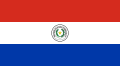
Flag of Paraguay